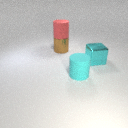
large cyan rubber cylinder to the left of large cyan metal cube